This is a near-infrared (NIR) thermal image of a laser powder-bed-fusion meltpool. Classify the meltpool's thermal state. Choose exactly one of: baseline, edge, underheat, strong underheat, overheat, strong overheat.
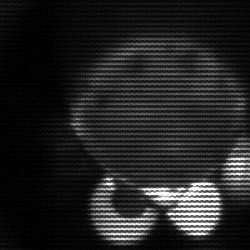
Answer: edge